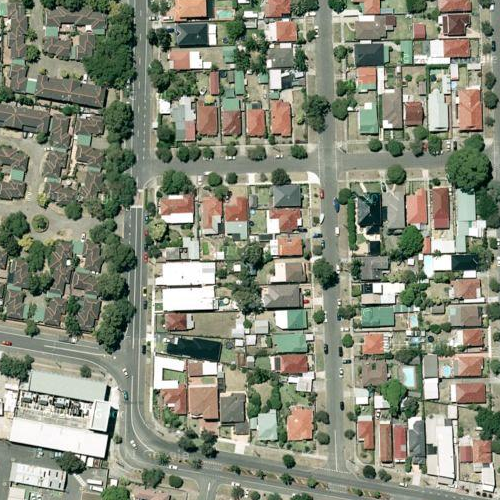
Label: sydney